Field crop: maize
Growth stage: 2
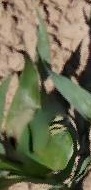
Species: maize